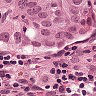
Metastatic tissue present: yes